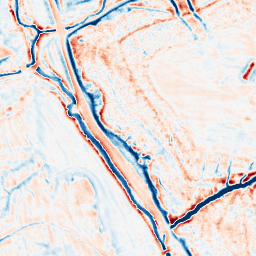
Category: edge_preserving
Decomposition family: bilateral
Decomposition parameters: d: 15
sigma_color: 25
sigma_space: 100
Upsampling method: sinc_blackman
Upsampling parameters: scale: 2
kernel_size: 8
Upsampling scale: 2